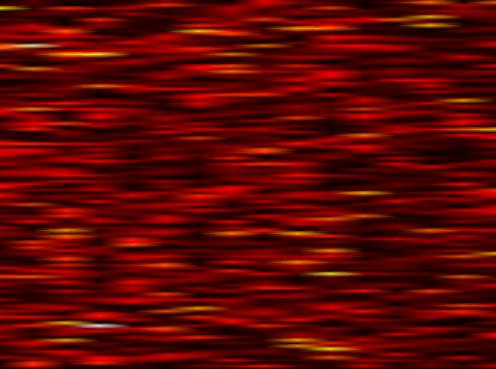
Label: FOFDM